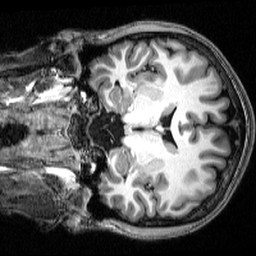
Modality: T1w
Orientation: coronal
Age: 22
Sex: male
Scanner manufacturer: siemens
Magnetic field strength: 3 T
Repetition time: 2.53 s
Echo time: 0.00339 s